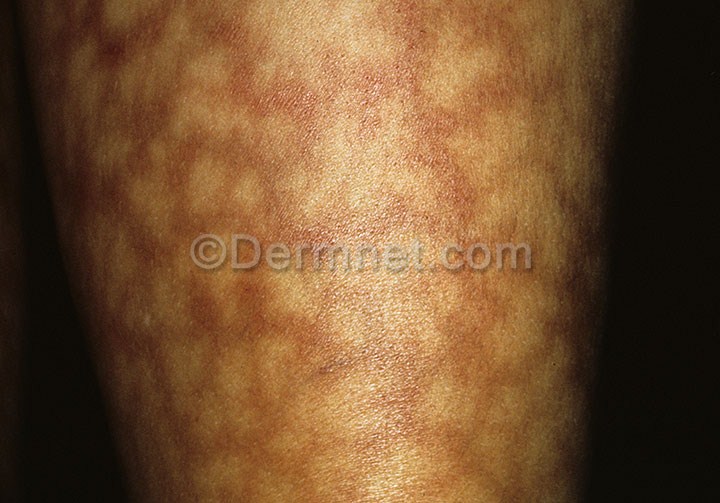
Disease: Light Diseases and Disorders of Pigmentation